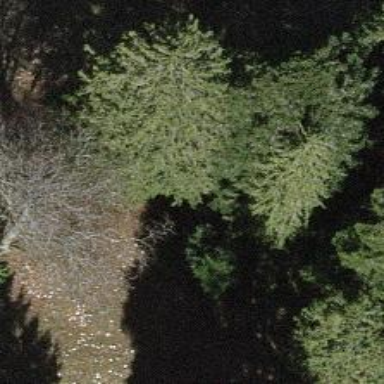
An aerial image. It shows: Single tag "natural: tree."